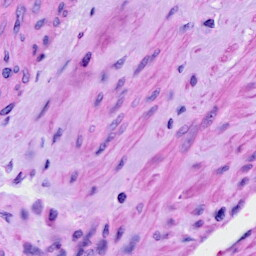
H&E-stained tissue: Cervix